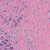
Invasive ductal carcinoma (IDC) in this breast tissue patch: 1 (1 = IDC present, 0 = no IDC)